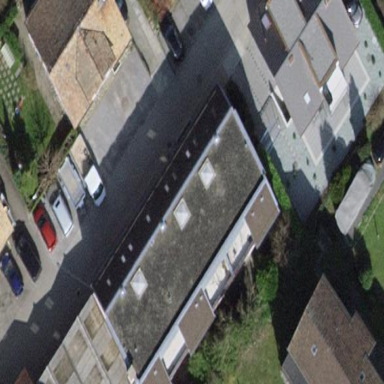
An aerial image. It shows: Unique apartment building with double saltbox roof shape.